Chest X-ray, PA view. Patient: 37 years old, sex M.
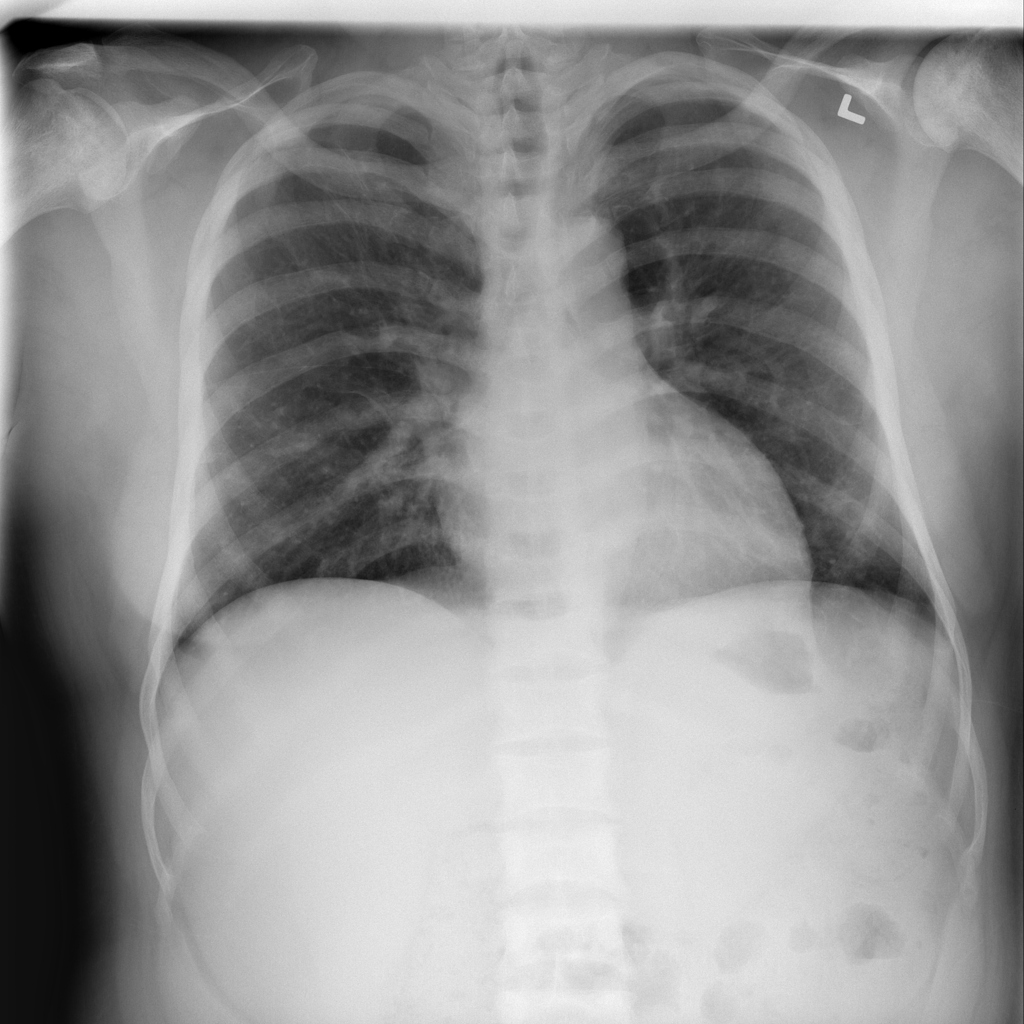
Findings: No Finding